Chest X-ray. View position: PA
Patient age: 66
Patient sex: M
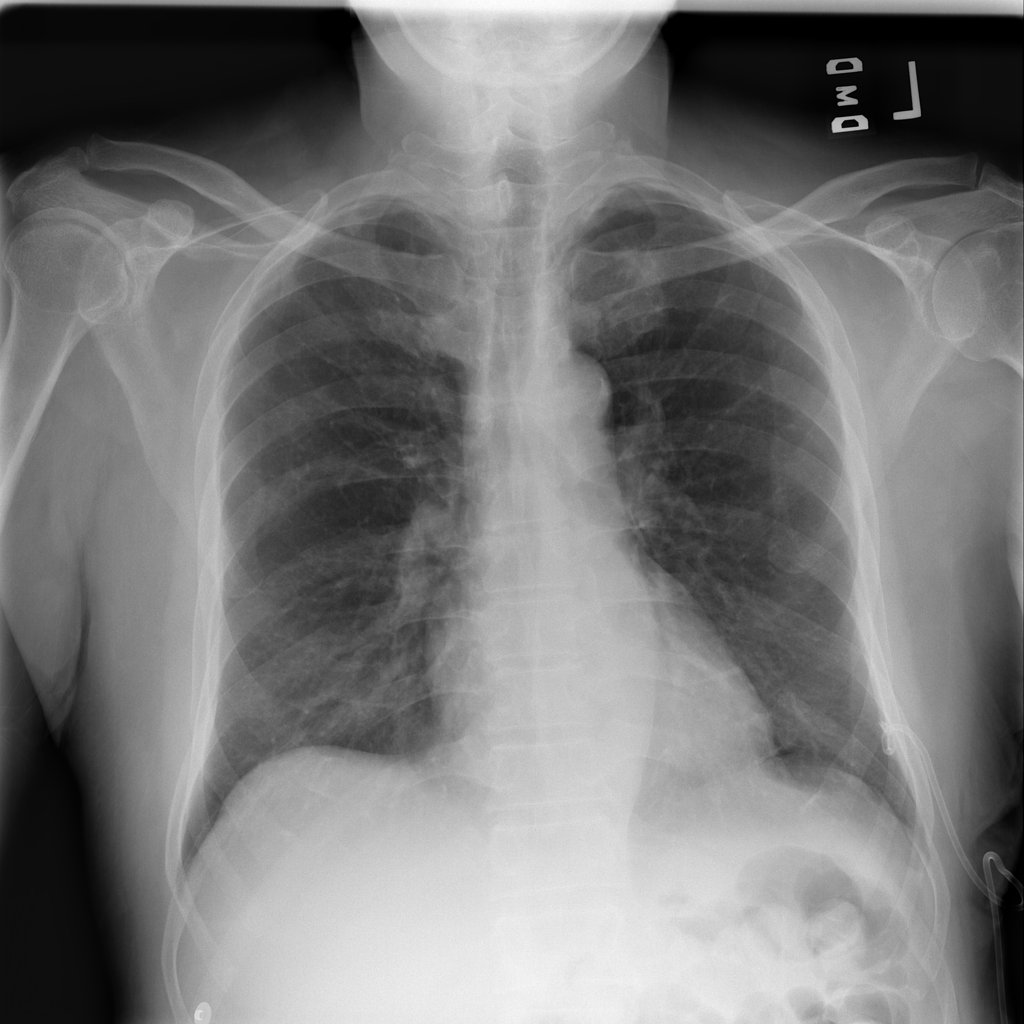
Finding: Pneumothorax